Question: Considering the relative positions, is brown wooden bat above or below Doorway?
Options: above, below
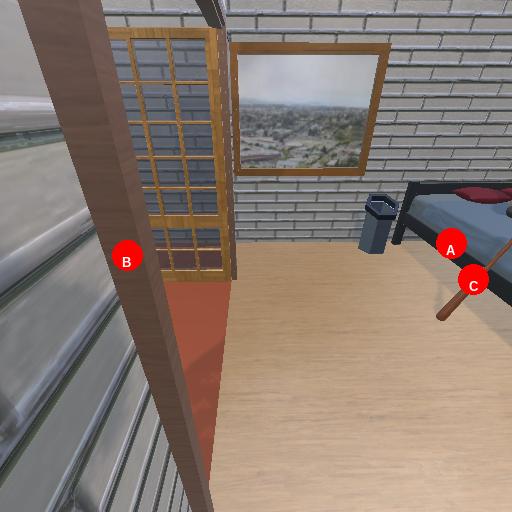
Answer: above